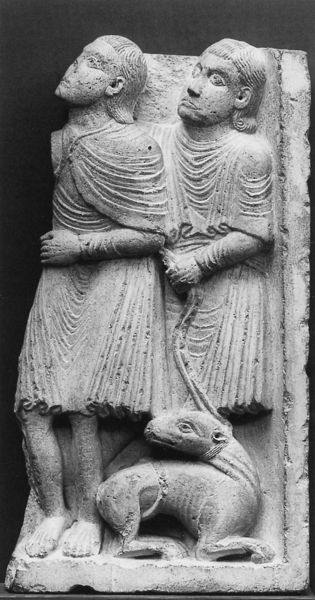
Titel: Zwei Hirten
Institution: Frankfurt a. M., Liebieghaus
Schlagwörter: hand, körper, mann, umhang, weiß, frauen, menschen, sitzen, ausschnitt, brust, frisur, haar, kleid, kleider, köpfe, marmor, mund, männer, nase, ohr, profil, säule, blick, hund, tier, tuch, rock, arme, augen, bibel, falten, gesicht, halten, rahmen, sehen, stehen, stein, hals, hände, auge, figur, gewand, haare, mantel, strick, gewänder, paar, brosche, kinn, skulptur, beine, relief, füße, zwei, halsband, röcke, leine, mauer, rand, figuren, detail, ernst, wange, foto, oben, katze, barfuss, lamm, antike, glaube, seil, schwarzweiß, rom, fragment, römer, halbprofil, sandstein, antik, griechen, griechisch, tunika, göttlich, raubkatze, römisch, bildhauer, hochrelief, kalkstein, gebrochen, freske, erstaunen, beschädigt, bruchstück, ungefasst, strehen, haöbprofil, blub